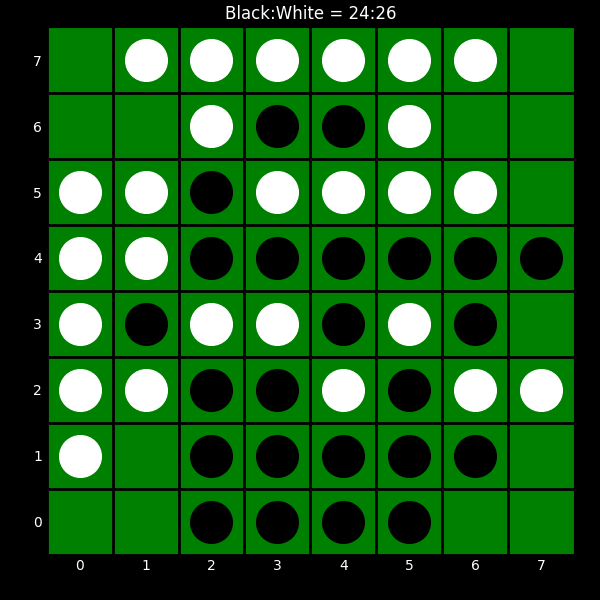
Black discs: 24
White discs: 26